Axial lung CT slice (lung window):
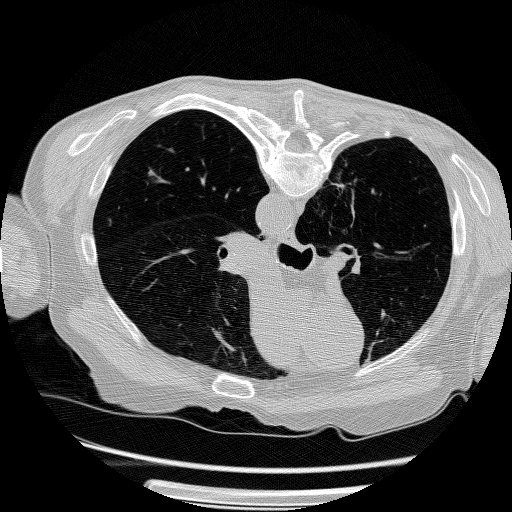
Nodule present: yes
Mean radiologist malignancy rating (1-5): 3